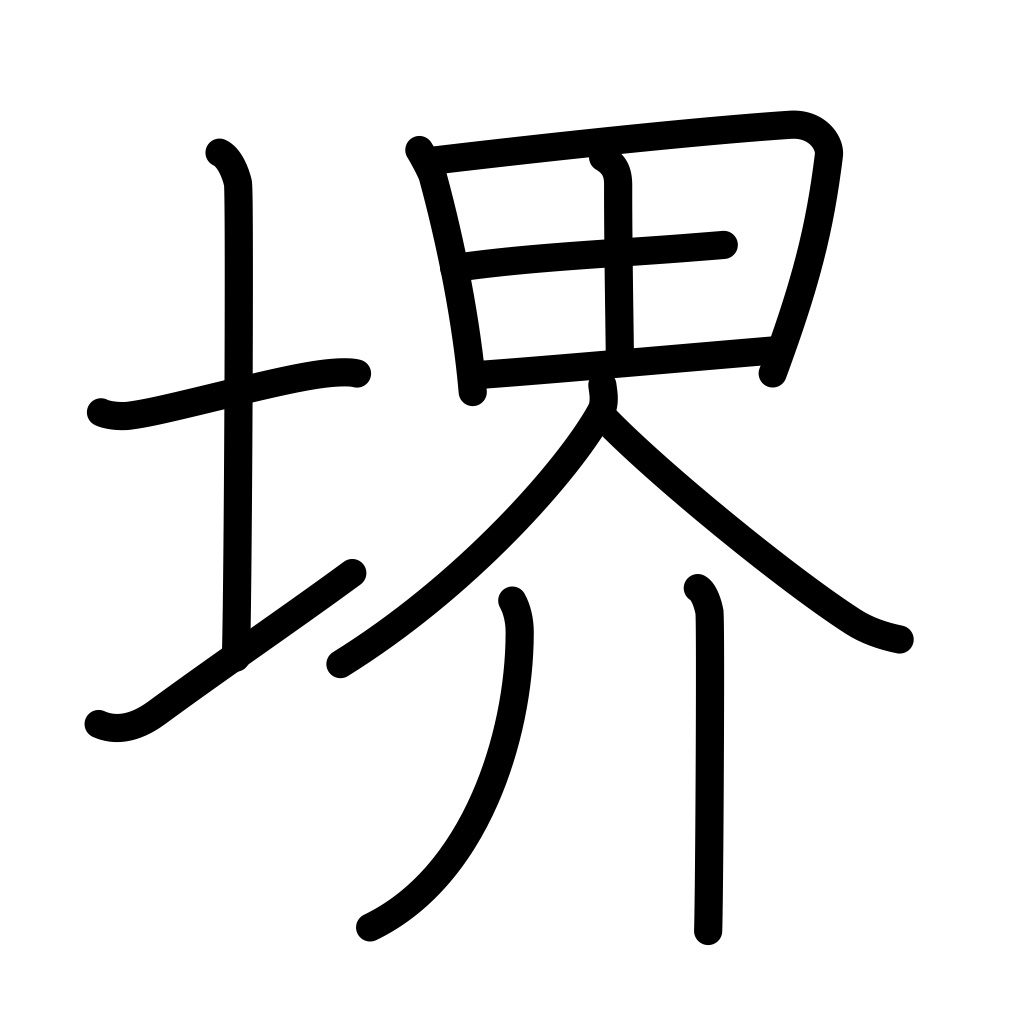
Meaning: world